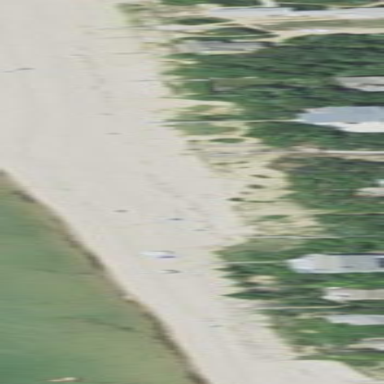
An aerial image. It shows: Sandy beach.